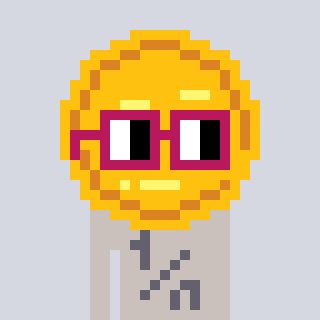
a pixel art character with square dark red glasses, a medal-shaped head and a foggrey-colored body on a cool background